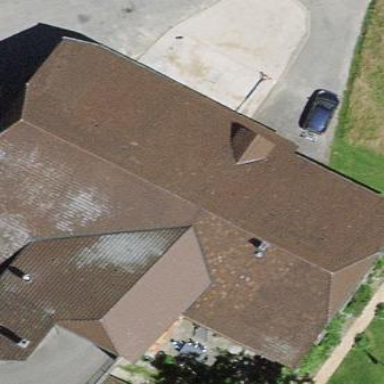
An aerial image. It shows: Farm building.